Question: Please copy and run following script
'''
DECLARE @Customers TABLE (CustomerId INT)
DECLARE @Orders TABLE ( OrderId INT, CustomerId INT, OrderDate DATETIME )
DECLARE @Calls TABLE (CallId INT, CallTime DATETIME, CallToId INT, OrderId INT)
-----------------------------------------------------------------
INSERT INTO @Customers SELECT 1
INSERT INTO @Customers SELECT 2
INSERT INTO @Customers SELECT 3
-----------------------------------------------------------------
INSERT INTO @Orders SELECT 10, 1, DATEADD(d, -20, GETDATE())
INSERT INTO @Orders SELECT 11, 1, DATEADD(d, -10, GETDATE())
INSERT INTO @Orders SELECT 12, 2, DATEADD(d, -8, GETDATE())
INSERT INTO @Orders SELECT 13, 2, DATEADD(d, -6, GETDATE())
INSERT INTO @Orders SELECT 14, 3, DATEADD(d, -4, GETDATE())
-----------------------------------------------------------------
INSERT INTO @Calls SELECT 101, DATEADD(d, -19, GETDATE()), 1, NULL
INSERT INTO @Calls SELECT 102, DATEADD(d, -17, GETDATE()), 1, NULL
INSERT INTO @Calls SELECT 103, DATEADD(d, -9, GETDATE()), 1, NULL
INSERT INTO @Calls SELECT 104, DATEADD(d, -6, GETDATE()), 1, NULL
INSERT INTO @Calls SELECT 105, DATEADD(d, -5, GETDATE()), 1, NULL
INSERT INTO @Calls SELECT 106, DATEADD(d, -4, GETDATE()), 2, NULL
INSERT INTO @Calls SELECT 107, DATEADD(d, -2, GETDATE()), 2, NULL
INSERT INTO @Calls SELECT 108, DATEADD(d, -2, GETDATE()), 3, NULL
'''
I want to update @Calls table and need following results.

I am using the following query (Old query before answer)
'''
UPDATE @Calls
SET OrderId = (
CASE
WHEN (s.CallTime > e.OrderDate)
THEN e.OrderId
END
)
FROM @Calls s INNER JOIN @Orders e ON s.CallToId = e.CustomerId
'''
Now I am using this query
'''
UPDATE c set OrderID = o1.OrderID
from @Calls c inner join @Orders o1 on c.CallTime > o1.OrderDate
left join @Orders o2 on c.CallTime > o2.OrderDate
and o2.OrderDate > o1.OrderDate
where o2.OrderID is null
and o1.CustomerId = c.CallToId
'''
and the result of my query is not what I need.
Requirement:
As you can see there are two orders. One is on '2010-12-12' and one is on '2010-12-22'. I want to update '@Calls' table with relevant OrderId with respect to CallTime.
This is sample data so this is not the case that I always have two Orders. There might be 10+ Orders and 100+ calls and 1000s of Customers.
I could not find good title for this question. Please change it if you think of any better.
The query provided in answer is taking too much time. Total number of records to update is around 250000.
Thanks.
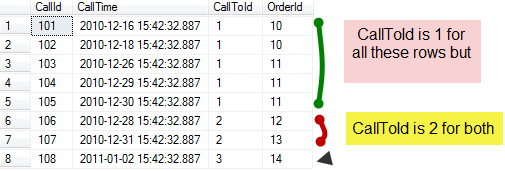
Answer: You can use a left join to check for "undesirable" rows, and eliminate them in your 'WHERE' clause:
'''
UPDATE c set OrderID = o1.OrderID
from @Calls c
inner join
@Orders o1
on
c.CallTime > o1.OrderDate
left join
@Orders o2
on
c.CallTime > o2.OrderDate and
o2.OrderDate > o1.OrderDate
where
o2.OrderID is null
select * from @Calls
'''
I.e. you first set up your query using normal joins - you want to find the row in orders (o1) which occurs before the call (c). But this can return multiple rows (if more than one occurs before the call (c). So you perform another join to orders (o2) seeking rows which occur the row found in (o1), but still before the call (c). If we can make such a match, then we didn't want that (o1) row after all. So we filter that combined row out in the WHERE clause.
---
Now that you've added CustomerID, you need to consider that in your join conditions also - that left join to @Orders (o2) is going to find any later call, not just one for the same customer. To keep the symmetry between the two joins to orders:
'''
UPDATE c set OrderID = o1.OrderID
from @Calls c
inner join
@Orders o1
on
c.CallTime > o1.OrderDate
and c.CallToID = o1.CustomerId /* <-- New line 1 */
left join
@Orders o2
on
c.CallTime > o2.OrderDate and
o2.OrderDate > o1.OrderDate
and c.CallToID = o2.CustomerId /* <-- New line 2 */
where
o2.OrderID is null
'''
This will also hopefully address some of the performance difficulties.